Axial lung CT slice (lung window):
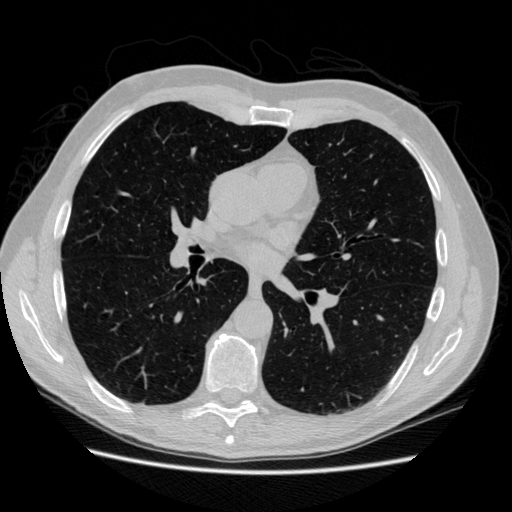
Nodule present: no